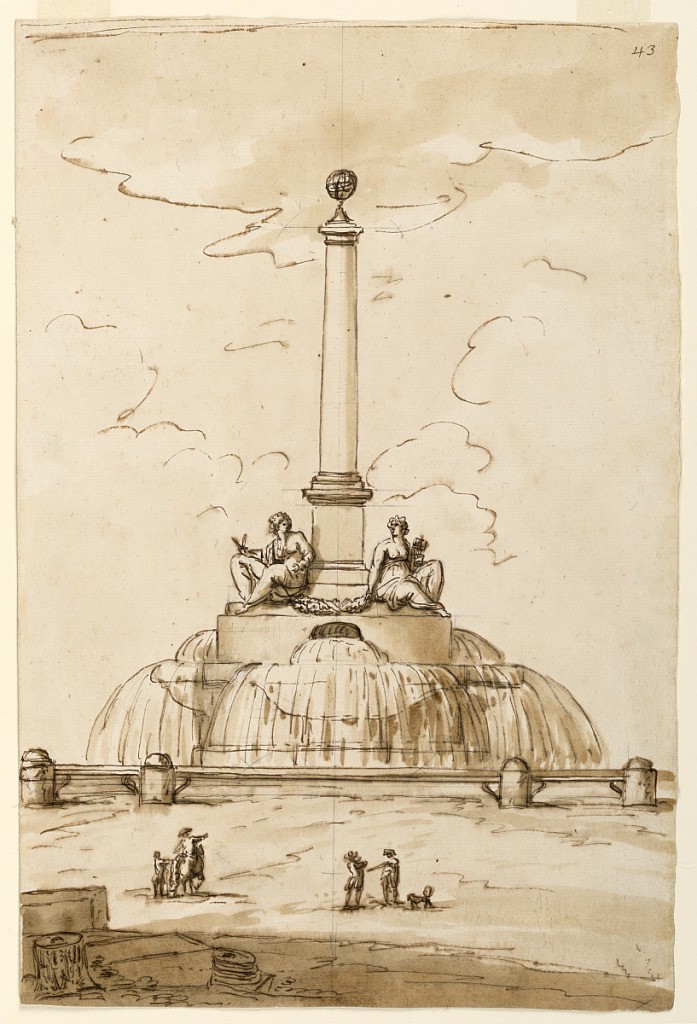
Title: Design for a Fountain used by Paolo Emilio Barberi (1777-?) as Competition Entry in the 1795 Concorso Clementino, Rome (Accademia di San Luca)
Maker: Giuseppe Barberi, Italian, 1746–1809
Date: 1795
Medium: Pen and brown ink, brush and brown wash, graphite on off-white laid paper, lined
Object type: Drawing
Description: Below are two high pedestals, the water pouring from the centers of the sides of the upper into basins in front of those of the under; upon the upper rises a column with a sphere on top; beside it sit obliquely two women, the left one with a circle, the right one with a hammer (?); they are connected by a festoon; the circular basin seems to be surrounded by a bar supported by voluminous posts; in front is a road with two groups, one consisting of a rider and a man, the other of two men with a dog; in the lower left corner are ruined parts of a classical building.